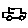
Label: car